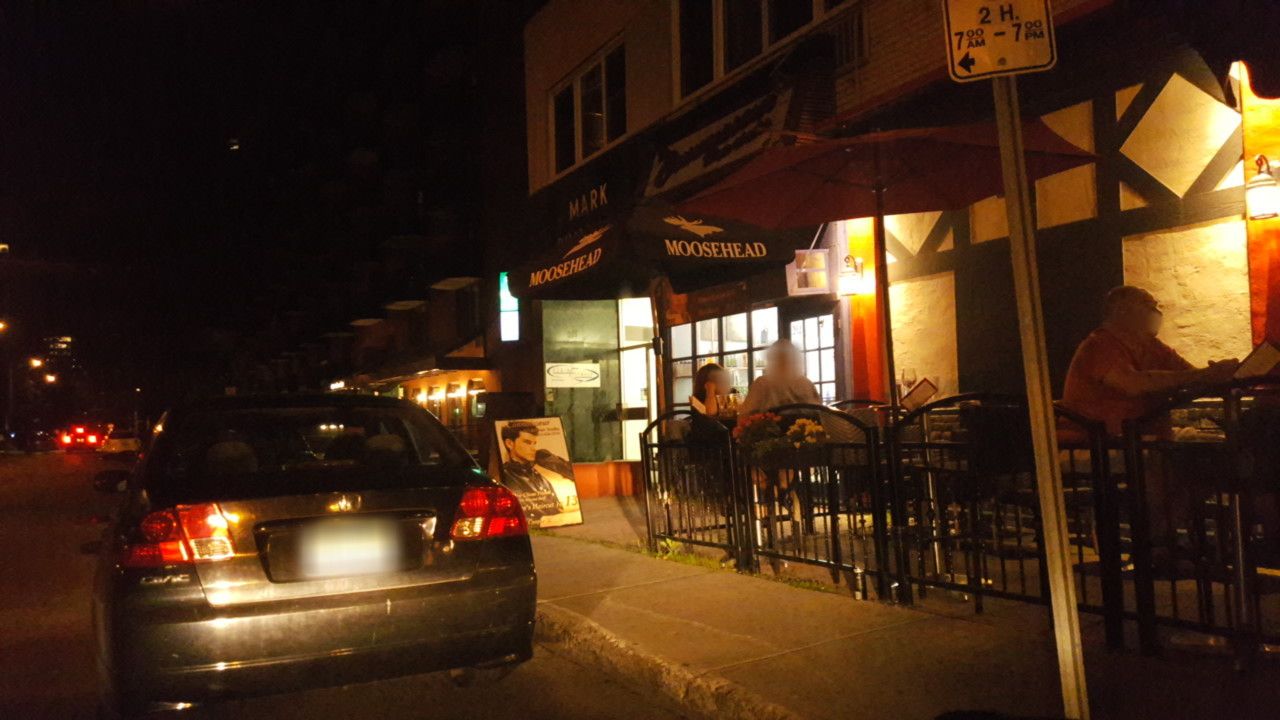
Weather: clear
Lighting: night
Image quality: good
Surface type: driving surface
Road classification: footway
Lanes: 2
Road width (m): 1.5
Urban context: urban centre
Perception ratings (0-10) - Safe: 4.07, Lively: 8.26, Beautiful: 2.04, Boring: 3.46, Depressing: 6.48, Wealthy: 7.36